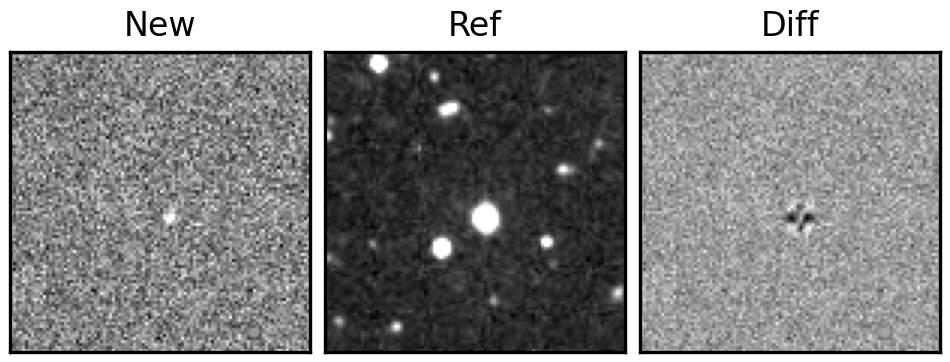
Label: bogus